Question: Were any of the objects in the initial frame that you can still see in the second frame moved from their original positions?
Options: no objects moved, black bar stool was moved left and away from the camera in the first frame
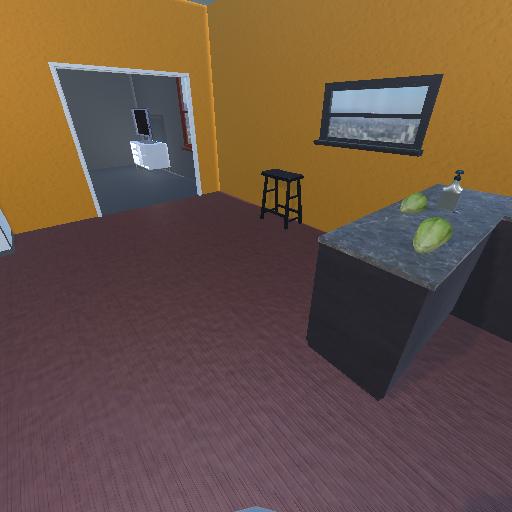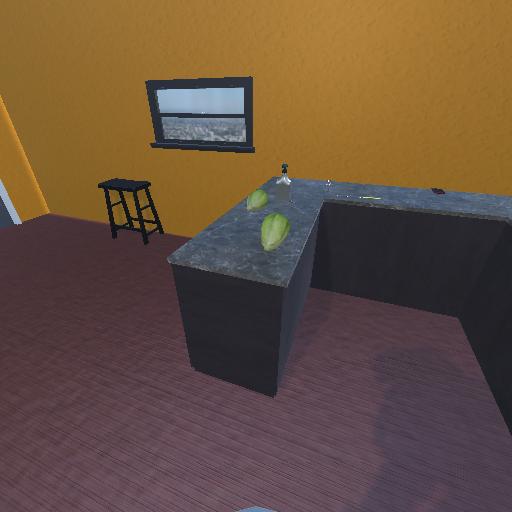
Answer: no objects moved